Interaction volume radius: 5 \u00c5
Interaction volume height: 15 \u00c5
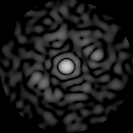
Disorder parameter: 0.8013